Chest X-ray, AP view. Patient: 63 years old, sex M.
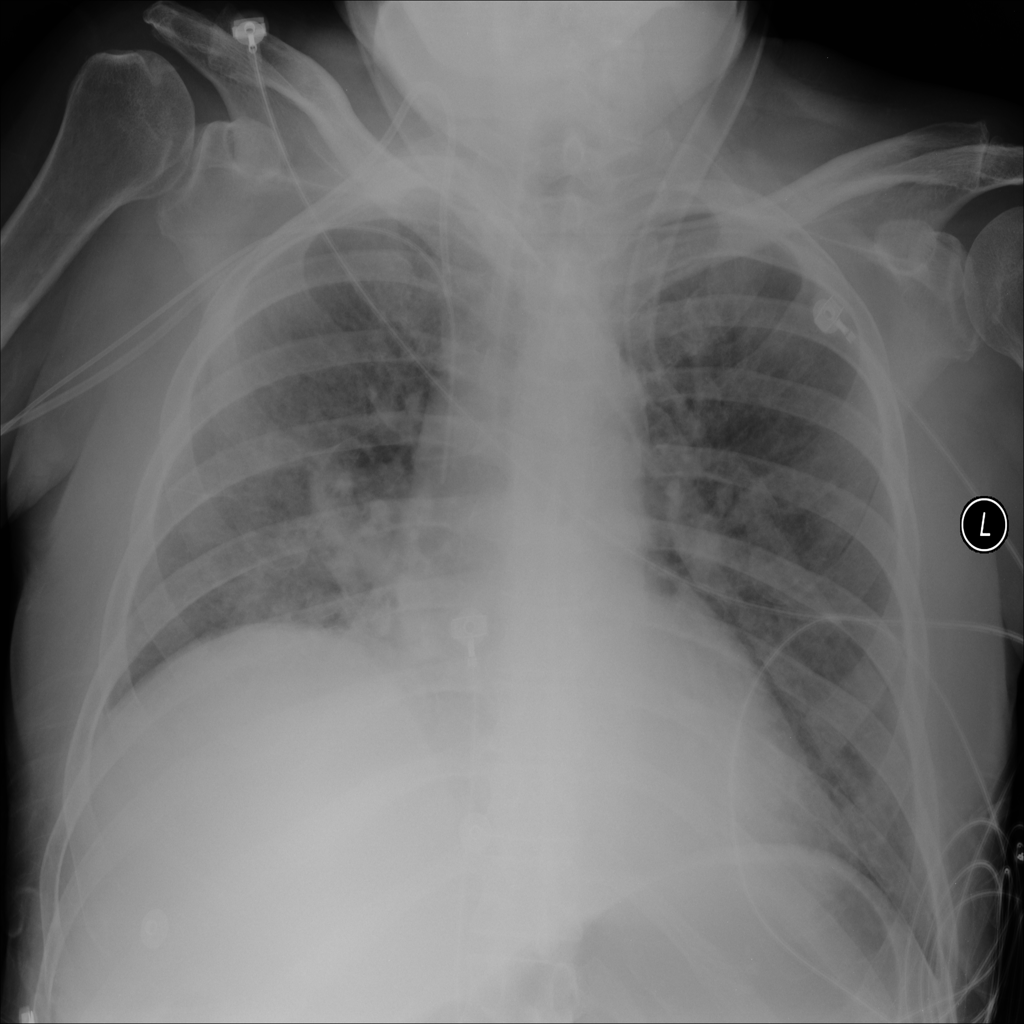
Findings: Infiltration